Aerial crown-view tile of a tropical tree (Barro Colorado Island, Panama), acquired 20250915:
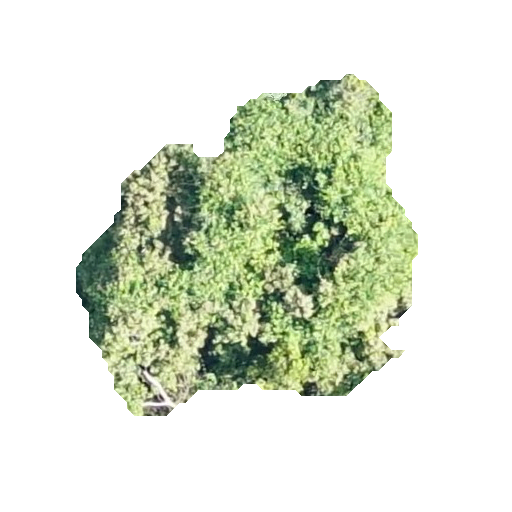
Species: Prioria copaifera
GBIF accepted scientific name: Prioria copaifera
Crown area: 115.894 m²